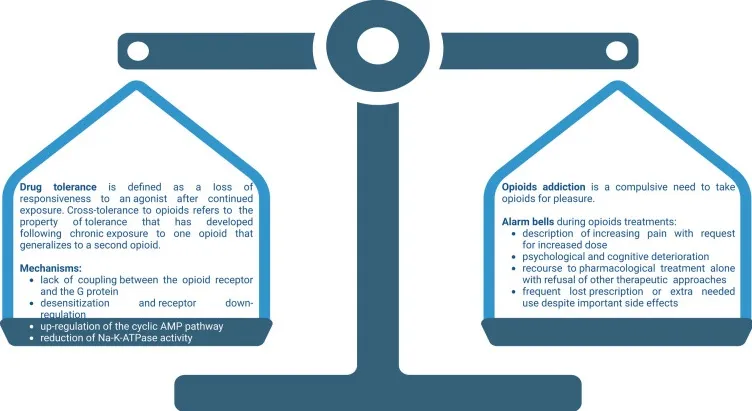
Balance among opioid tolerance and addiction. On the one hand we have the physiological mechanisms of tolerance and physical dependence on opioid. On the other hand, the alarm bells that every doctor must keep in mind during pain-relieving therapy with opioid. Not paying adequate attention to the risk factors which, even in the patient with cancer, can lead to addiction, causes the balance between the two aspects of opioid therapy to become unbalanced. A careful anamnesis and the close monitoring of the patient, allows the physician to keep the two pans of the scales in balance, obtaining the maximum pain response and minimizing the risks. Created with BioRender. com.
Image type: chart (chart)